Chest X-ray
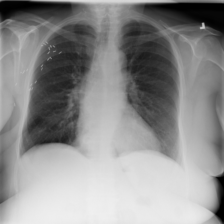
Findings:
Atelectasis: negative
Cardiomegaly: negative
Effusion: negative
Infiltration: negative
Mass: negative
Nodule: negative
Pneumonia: negative
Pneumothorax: negative
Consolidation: negative
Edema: negative
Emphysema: negative
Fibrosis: negative
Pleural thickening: negative
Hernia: negative